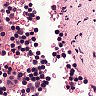
Metastatic tissue present: no